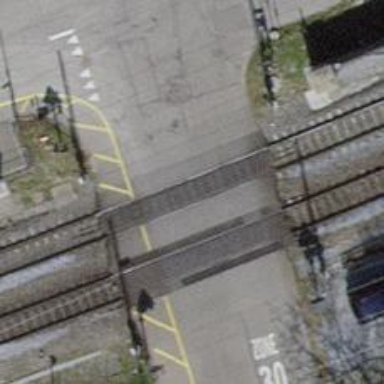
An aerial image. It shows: Level crossing with double half barrier.